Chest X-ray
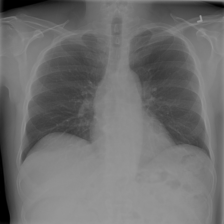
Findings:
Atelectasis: negative
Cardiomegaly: negative
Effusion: negative
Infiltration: negative
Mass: negative
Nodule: negative
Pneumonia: negative
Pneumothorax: negative
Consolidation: negative
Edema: negative
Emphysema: negative
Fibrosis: negative
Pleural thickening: negative
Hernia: negative